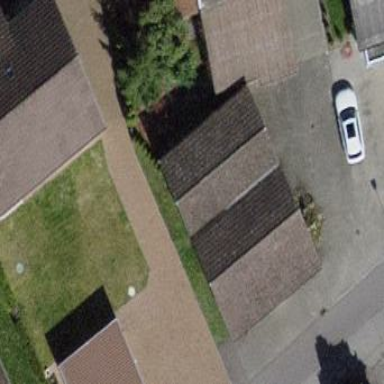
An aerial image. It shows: Building with tiled roof.